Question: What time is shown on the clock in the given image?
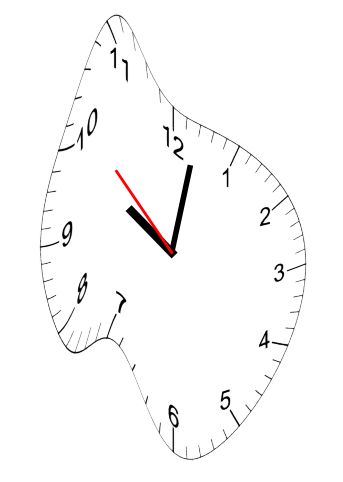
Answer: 10:01:52